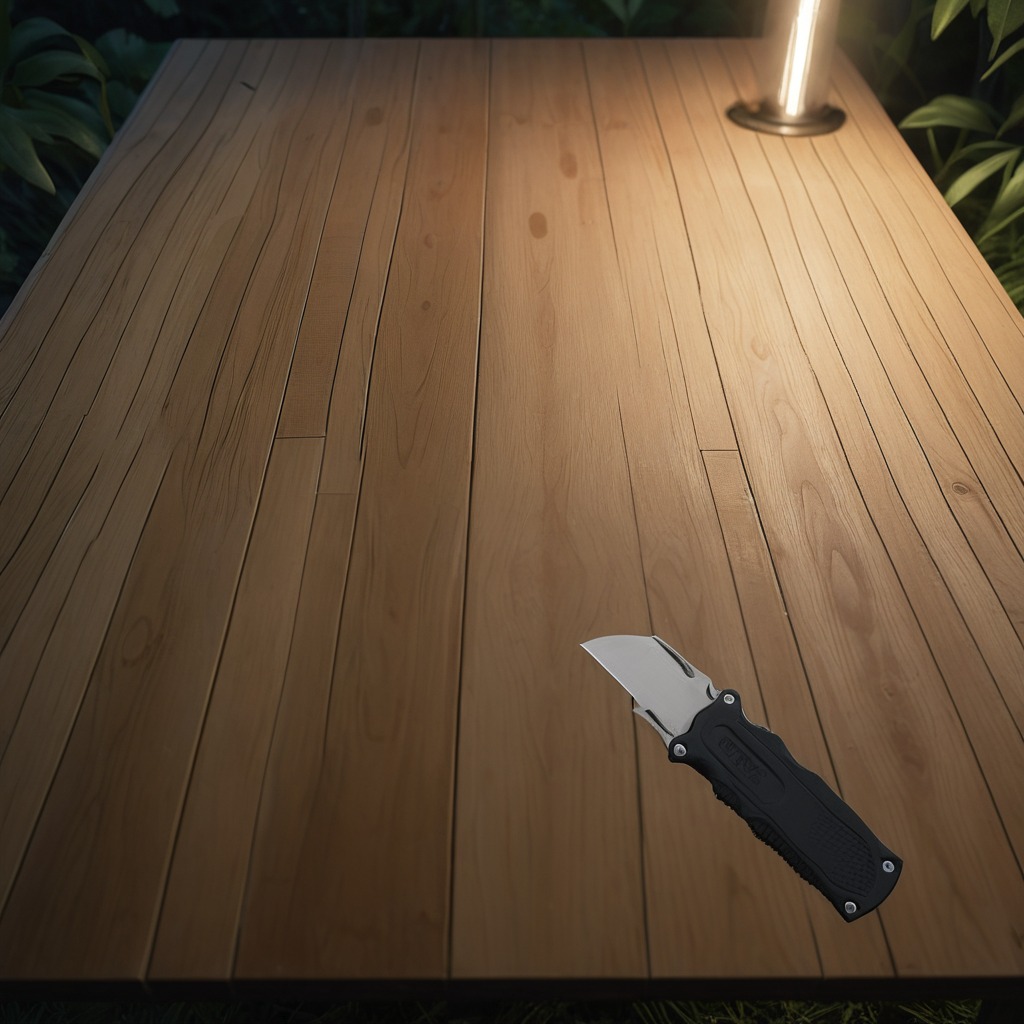
A utility knife is lying on a clean wooden table inside a jungle field workshop tent at night dim ambient light soft shadows worn but